Question: I Use jquery.validate.js for field validation.
Its display error messages as per declare in .js file for appropriate field.
I use this code for custom validation for email field.
'''
<script type="text/javascript">
$().ready(function() {
$("#formcustomplan").validate({
email: {
required: true,
email: true
},
messages: {
email: "Email is required in valid format"
}
});
});
</script>
'''
Its display message like that "Email is required in valid format"
But I want that error message fetch email id and display it in error message.
(Ex. if I enter test.com in email box. it should display "test.com is not valid email" in error message)
## Here is Fiddle

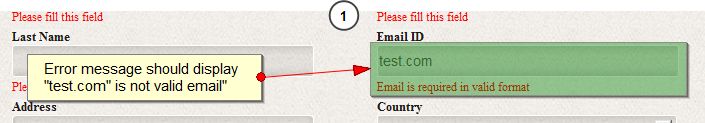
Answer: You can reset the default email validation message by using:
'''
$.validator.messages.email = "Your custom message for email field"
'''
In your case, you can prepend the new value from user's input to the custom message. Here is the trick using 'keyup':
'''
$('.email').keyup(function () {
$.validator.messages.email = $('.email').val() + ' is not valid email';
});
$("#formcustomplan").validate({
email: {
required: true,
email: true
}
});
'''
<URL>